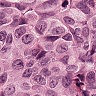
Metastatic tissue present: yes